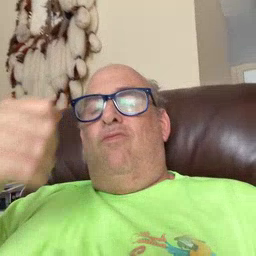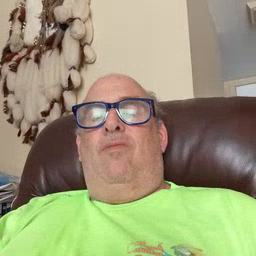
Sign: car